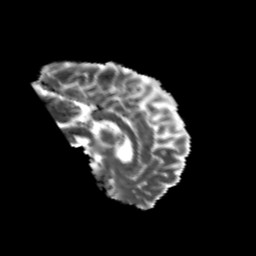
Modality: MD
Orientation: sagittal
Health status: healthy
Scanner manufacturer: philips
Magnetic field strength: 3 T
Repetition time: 6.964 s
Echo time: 0.092 s